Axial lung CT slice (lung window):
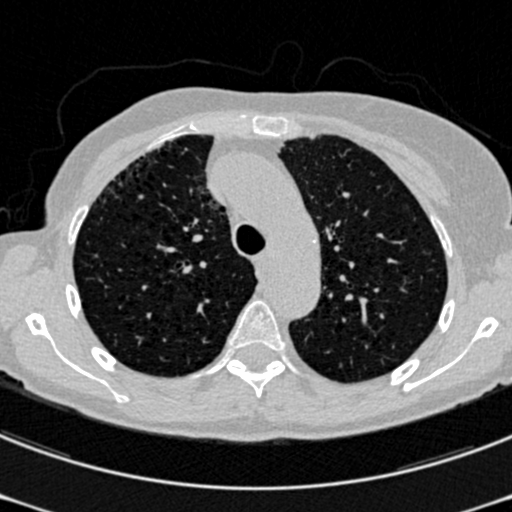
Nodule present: no